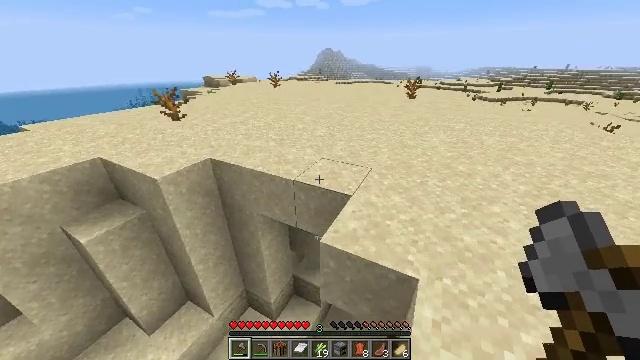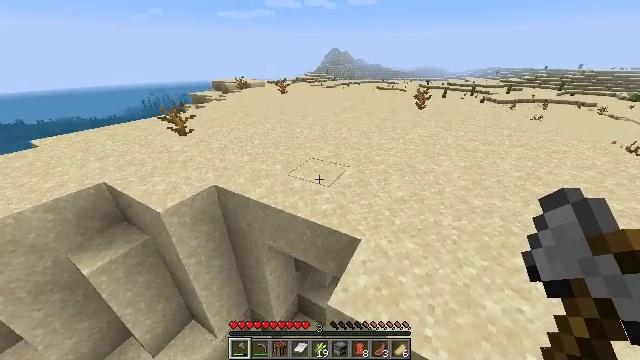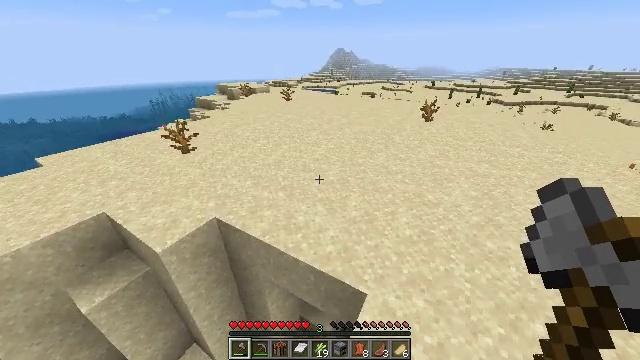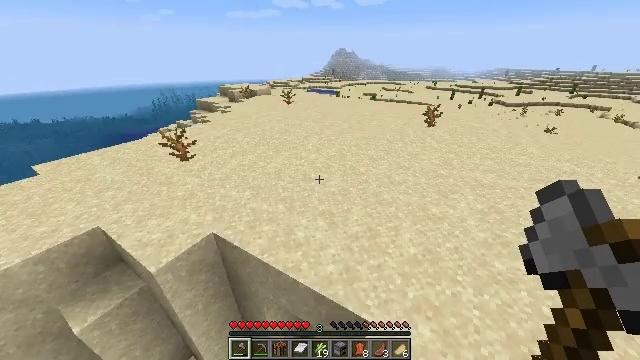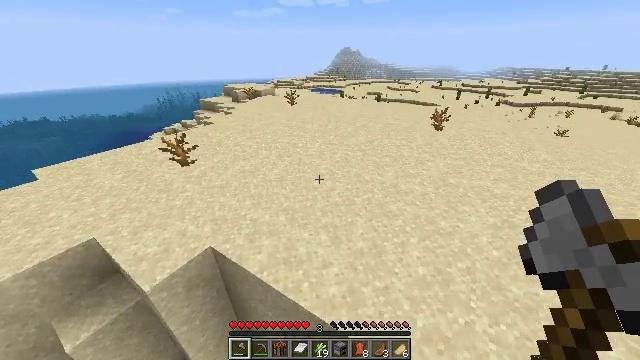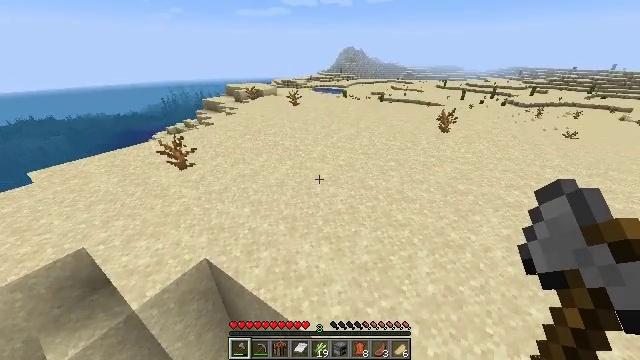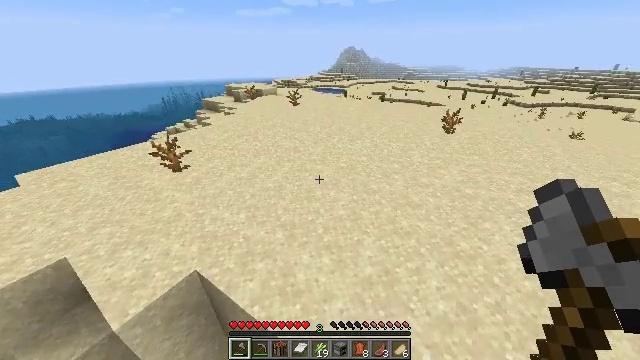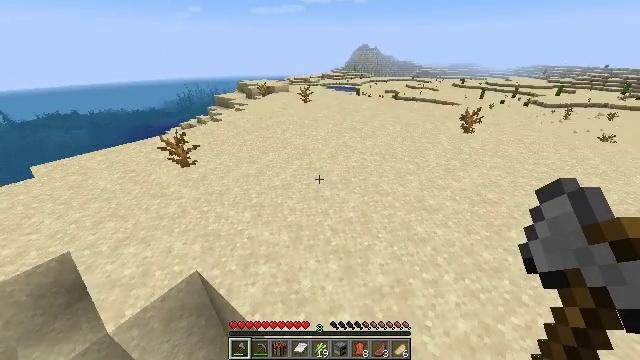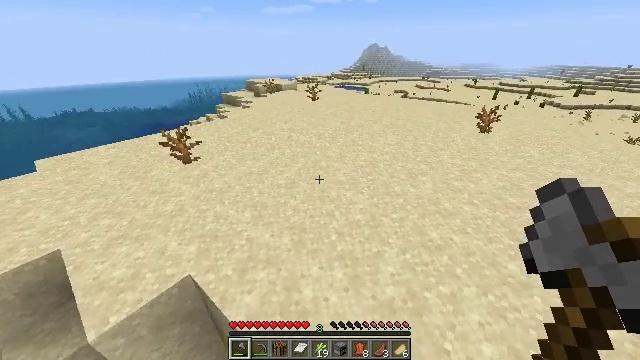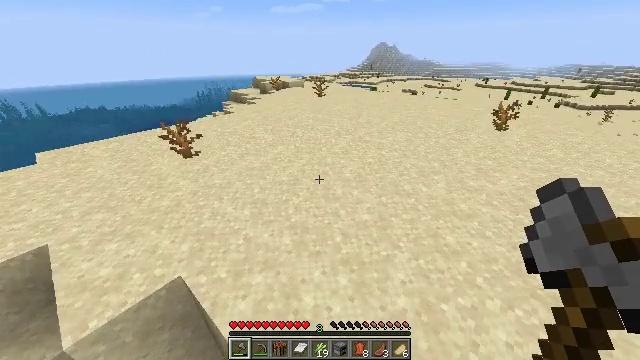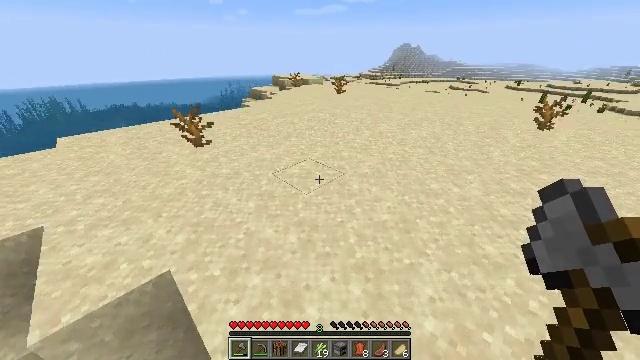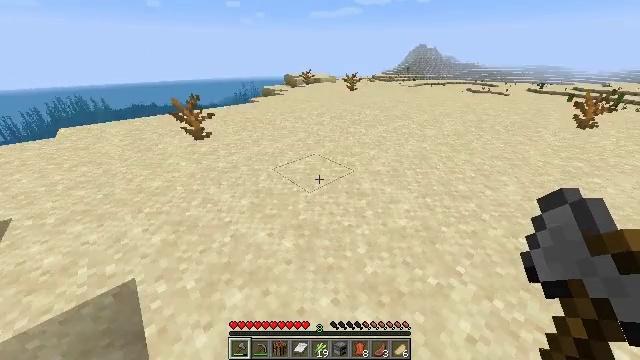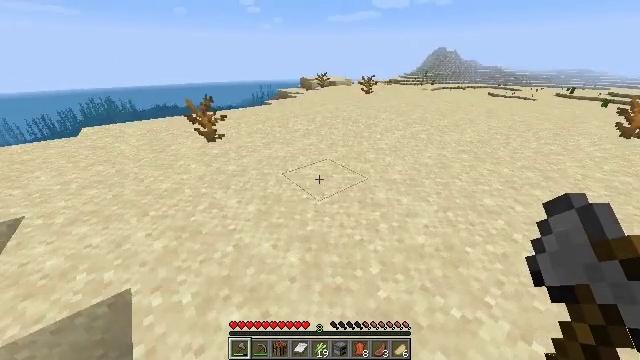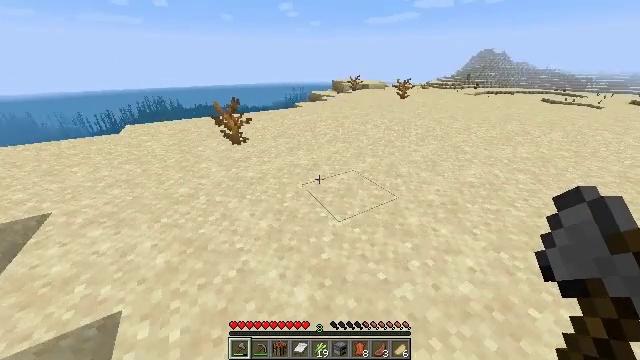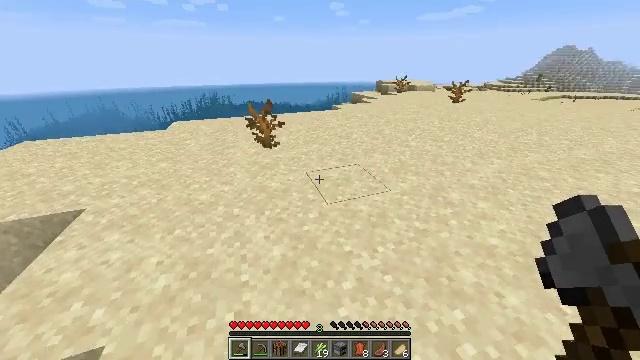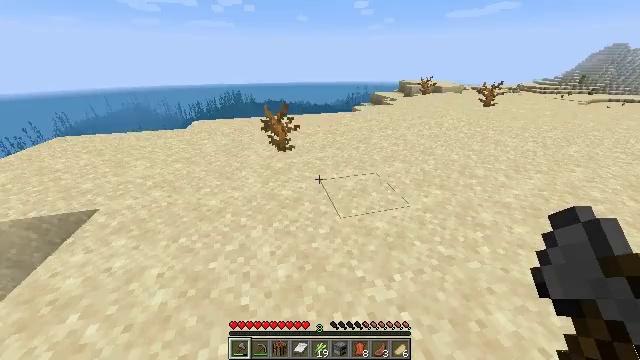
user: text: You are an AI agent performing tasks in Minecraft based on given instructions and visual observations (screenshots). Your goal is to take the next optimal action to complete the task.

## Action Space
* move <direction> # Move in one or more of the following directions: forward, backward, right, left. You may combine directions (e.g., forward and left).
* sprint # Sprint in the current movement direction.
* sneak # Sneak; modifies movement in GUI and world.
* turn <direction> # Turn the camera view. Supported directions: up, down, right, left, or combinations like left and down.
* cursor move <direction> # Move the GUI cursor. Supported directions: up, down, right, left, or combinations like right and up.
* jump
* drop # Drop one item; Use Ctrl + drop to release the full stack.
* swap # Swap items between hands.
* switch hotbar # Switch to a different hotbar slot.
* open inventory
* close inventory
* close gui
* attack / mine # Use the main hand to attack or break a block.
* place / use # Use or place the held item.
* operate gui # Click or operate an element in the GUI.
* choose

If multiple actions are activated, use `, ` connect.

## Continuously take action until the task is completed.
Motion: motion action
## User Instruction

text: Mine the dead bush in the desert.
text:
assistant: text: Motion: move forward, turn left, jump
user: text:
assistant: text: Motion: move forward, turn left, jump
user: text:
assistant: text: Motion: move forward, jump
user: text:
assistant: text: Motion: move forward, turn left, jump
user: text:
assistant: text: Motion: move forward, jump
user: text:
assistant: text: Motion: move forward, jump
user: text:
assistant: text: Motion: move forward, turn left, jump
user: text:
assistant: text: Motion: move forward, turn left, jump
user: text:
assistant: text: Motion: move forward, turn left, jump
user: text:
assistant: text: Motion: move forward, turn left, jump
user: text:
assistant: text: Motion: move forward, turn left, jump
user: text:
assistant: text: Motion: move forward, turn left
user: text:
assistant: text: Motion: move forward, turn left
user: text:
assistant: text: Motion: move forward, turn left
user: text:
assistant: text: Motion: move forward, turn left
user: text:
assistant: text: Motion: move forward and move left
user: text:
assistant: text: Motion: move forward and move left
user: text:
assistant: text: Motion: move forward and move left
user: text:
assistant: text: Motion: move forward and move left
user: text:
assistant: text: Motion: move forward and move left
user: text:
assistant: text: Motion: move forward and move left
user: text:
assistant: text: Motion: move forward and move left
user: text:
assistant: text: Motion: move forward and move left
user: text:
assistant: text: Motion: move forward and move left
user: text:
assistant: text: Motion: move forward, attack / mine
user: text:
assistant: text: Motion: move forward, attack / mine
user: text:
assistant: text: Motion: move forward, turn right and up
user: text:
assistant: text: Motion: move forward, turn right
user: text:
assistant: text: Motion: move forward, turn right
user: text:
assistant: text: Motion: move forward, turn right